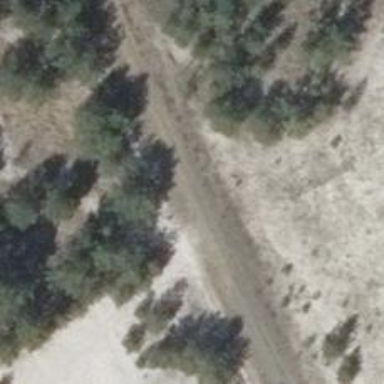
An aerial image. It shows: Gravel track with grade 2 tracktype.